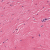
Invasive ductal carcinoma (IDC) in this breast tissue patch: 0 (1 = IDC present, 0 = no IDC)